This time-frequency spectrogram was computed from a bearing vibration snapshot; brighter regions carry more energy. Determine the bearing's health state. Answer with exactly one of: normal, inner_race, outer_race, ball.
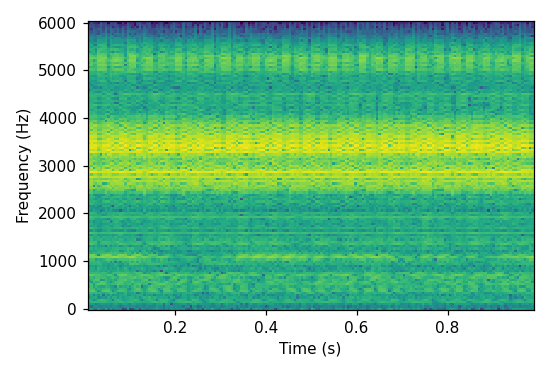
Answer: outer_race